Question: I'm having some troubles trying to get a value out of a 'ControlParameter' (declared in a 'sqlDataSource' in markup).
When debugging, I get this:

As you can see, the DefaultValue is '""' but the 'ParameterValue' is '"1" {String}'. Is it possible to get the 'ParameterValue' from code behind?
Additional information:
- 'inserting''inserted''updating''updated'- 'ControlParameter''<asp:ControlParameter ControlID="hidMetricID" Name="metricID" DefaultValue="" />'- -
Is there anything else I'm missing? Can I not see the wood through the trees?
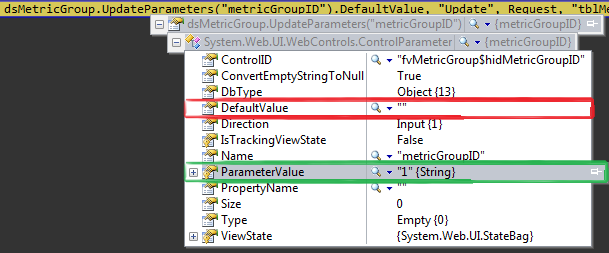
Answer: Rather than trying to get the value from the 'SqlDataSource''s parameters directly, try looking at the event that has been triggered ('inserting', 'inserted', 'selecting', 'selected', 'updating', 'updated', 'deleting' or 'deleted').
Note that the default 'Sub'/'void' uses 'System.Web.UI.WebControls.SqlDataSourceStatusEventArgs' ('e'). This will contain the parameters as they are sent to the SQL server.
Using 'e', we can find 'e.Command.Parameters' and in this collection, you can access the values.
For example, assuming the code in the question is being run inside an 'updating' or 'updated' event handler, you could use:
'e.Command.Paramters("metricGroupID").Value' which will return the value that the database will be using in the 'Update' command.